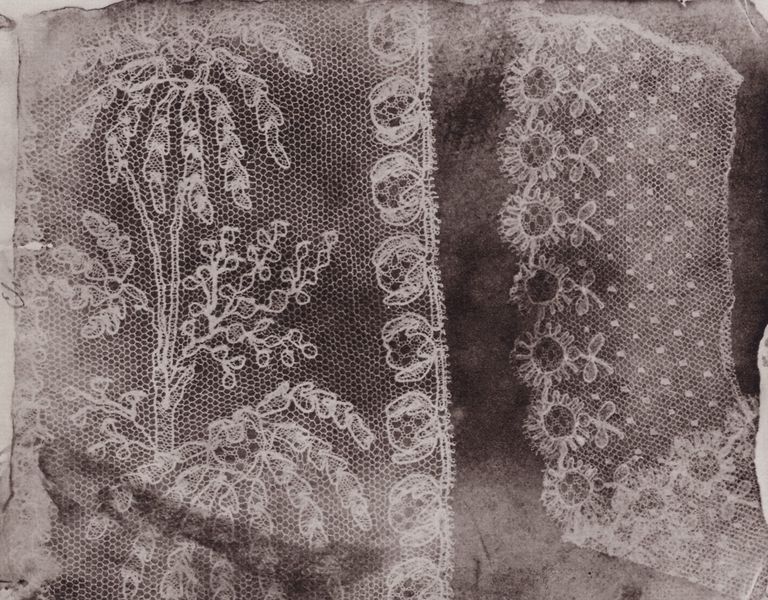
Titel: "Dessin photogéné"
Künstler: Hippolyte Bayard
Schlagwörter: baum, blätter, dunkel, weiß, frauen, landschaft, äste, ausschnitt, blume, blumen, braun, grau, hell, kleid, licht, schwarz, blüten, schleier, beige, mode, muster, ornament, alt, kleidung, spitze, bild, tischdecke, vorhang, gräser, zweige, sonne, bestickt, stickerei, stoff, saum, spitzen, pflanze, pflanzen, borte, seide, zart, früchte, ranken, tüll, nebel, blümchen, rand, bordüre, vorhänge, handarbeit, detail, gris, floral, ornamente, palme, palmwedel, transparent, transparenz, fein, dünn, collage, foto, fotografie, punkte, blütenblätter, gemustert, kante, stiele, stile, blumenmuster, ruecken, stengel, schwarz weiss, sterne, blanc, noir, tupfen, reihe, ranke, photo, fries, antik, durchsichtig, palmen, gestickt, gewebe, filigran, vegetabil, textil, gänseblümchen, fleurs, ornamentik, fotographie, feinarbeit, arbre, baumwolle, netz, fragil, wiederholung, bräunlich, schwaz, gaze, pünktchen, regelmäßig, arbres, experiment, toile, pfanze, sonnenblumen, feuilles, abschluss, genäht, streublumen, schwarzweis, kyoto, dentelle, chiffon, brüssel, feuille, geklöppelt, streublümchen, aussteuer, klöppeln, häckeln, blä, pflanten, striktur, s hearz, tulipes, lochspitze, toirle